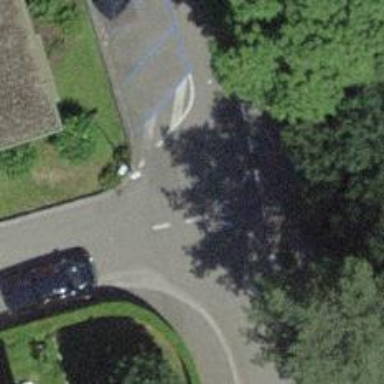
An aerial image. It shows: Smooth asphalt road in residential area.